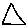
Label: triangle